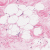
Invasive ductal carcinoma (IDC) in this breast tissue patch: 0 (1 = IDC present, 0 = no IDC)